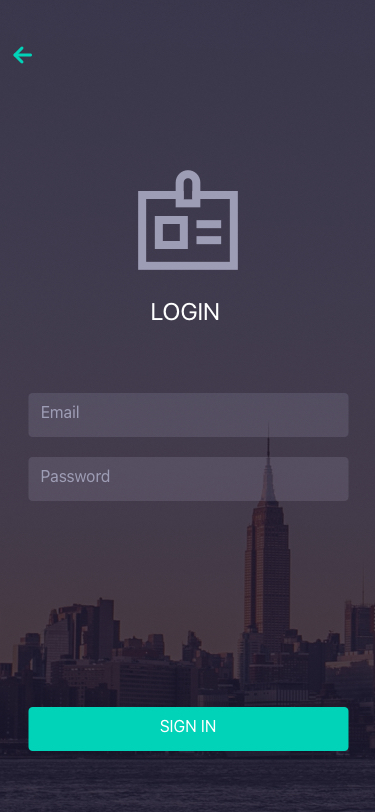
Text in this UI design:
Email
Password
SIGN IN
LOGIN